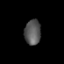
Tissue: prostate
Cell type: T cells
Senescence score: 0.3487
Nuclear area (px): 400
Mean DAPI intensity: 87.238